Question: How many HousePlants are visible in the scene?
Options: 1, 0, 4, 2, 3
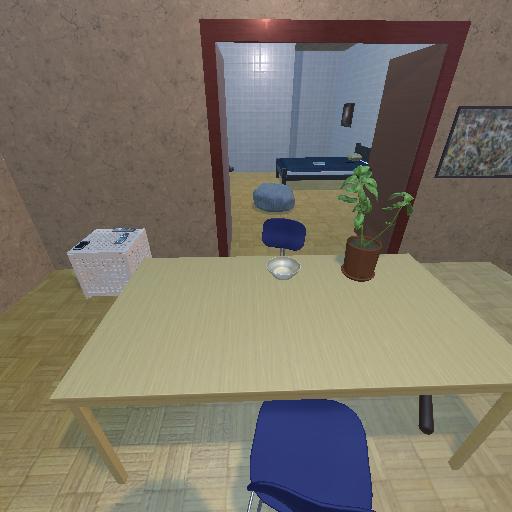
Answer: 1